Question: i've a problem here.
i wanna parsing a KML document from google maps. i'd successfuly to parsing the nodes which stores a coordinate.
but i wanna parse the node as childnodes
here is the KML documents.
'''
<Placemark>
<name>Head north on Jalan Kebagusan Raya toward Jalan Anggrek</name>
<description><![CDATA[go 850&#160;m]]></description>
<address>Jalan Kebagusan Raya</address>
...
</Placemark
'''
to parse it i used this code,
'''
NodeList nlPlace = doc.getElementsByTagName("Placemark");
for(int p = 0; p < nlPlace.getLength(); p++){
Node rootPlace = nlPlace.item(p);
NodeList itemPlace = rootPlace.getChildNodes();
for(int y = 0; y < itemPlace.getLength(); y++){
Node placeStringNode = itemPlace.item(y);
NodeList place = placeStringNode.getChildNodes();
//valueName = nameList.item(0).getNodeValue().toString() + "+";
pathName.add(place.item(0).getNodeValue());
}
}
desk.setText("");
for (int j = 0; j < strPlace.length; j++){
desk.append("Deskripsi:
" + strPlace[j] + "
");
}
'''
but when i tried in a real device/emulator, i got something i dont want to.
this is the screenshot from my real device

from the scrshot, i just want to grab the "Head northeast on Jalan Darmo Kali toward Jalan Darmoerjo 4" informations. just it.
can u help me to solve my problems?
thanks in advance, and sorry for my english, thanks :)
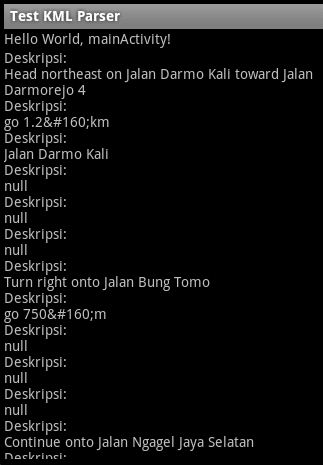
Answer: Something like the following should do what you want.
'''
NodeList nlPlace = doc.getElementsByTagName("Placemark");
for(int p = 0; p < nlPlace.getLength(); p++){
Element place = (Element)nlPlace.item(p);
Element name = (Element)place.getElementsByTagName("name");
//.....
}
}
'''